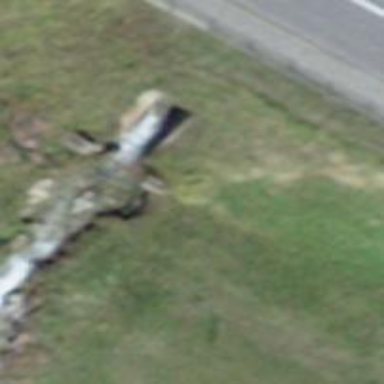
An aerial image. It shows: Brown bench in the vicinity.